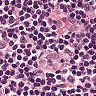
Metastatic tissue present: no